Interaction volume radius: 5 \u00c5
Interaction volume height: 25 \u00c5
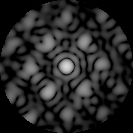
Disorder parameter: 0.474